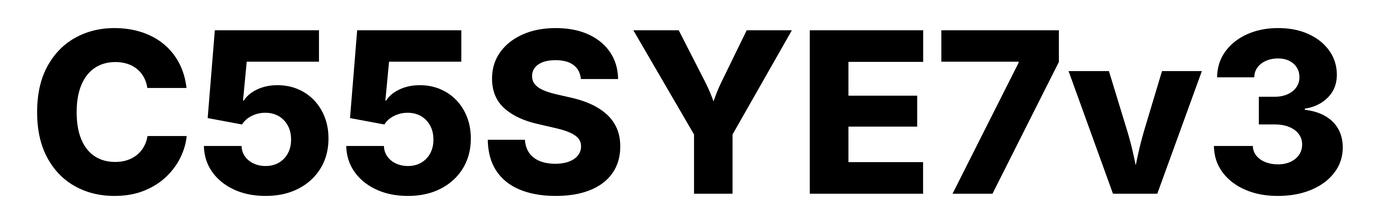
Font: Inter_ExtraBold